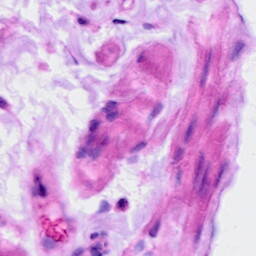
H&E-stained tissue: Ovarian